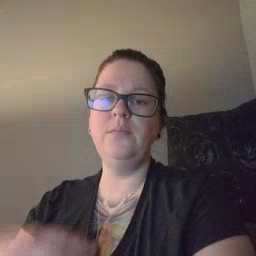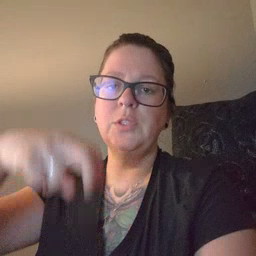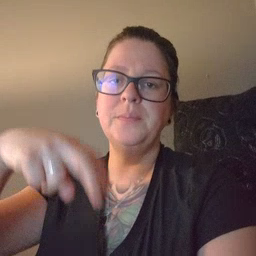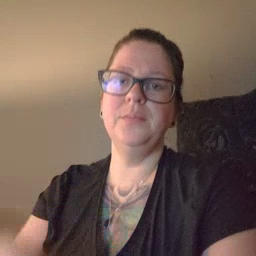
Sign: jump